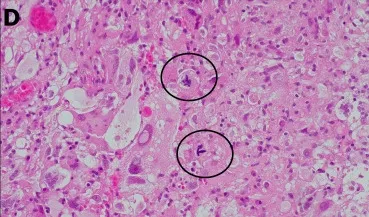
H&E stained histology images of the excised specimen. . The histological specimen displayed characteristics of pleomorphic xanthoastrocytoma. Mitotic figures are present (D).
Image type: pathology (h&e)